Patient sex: F
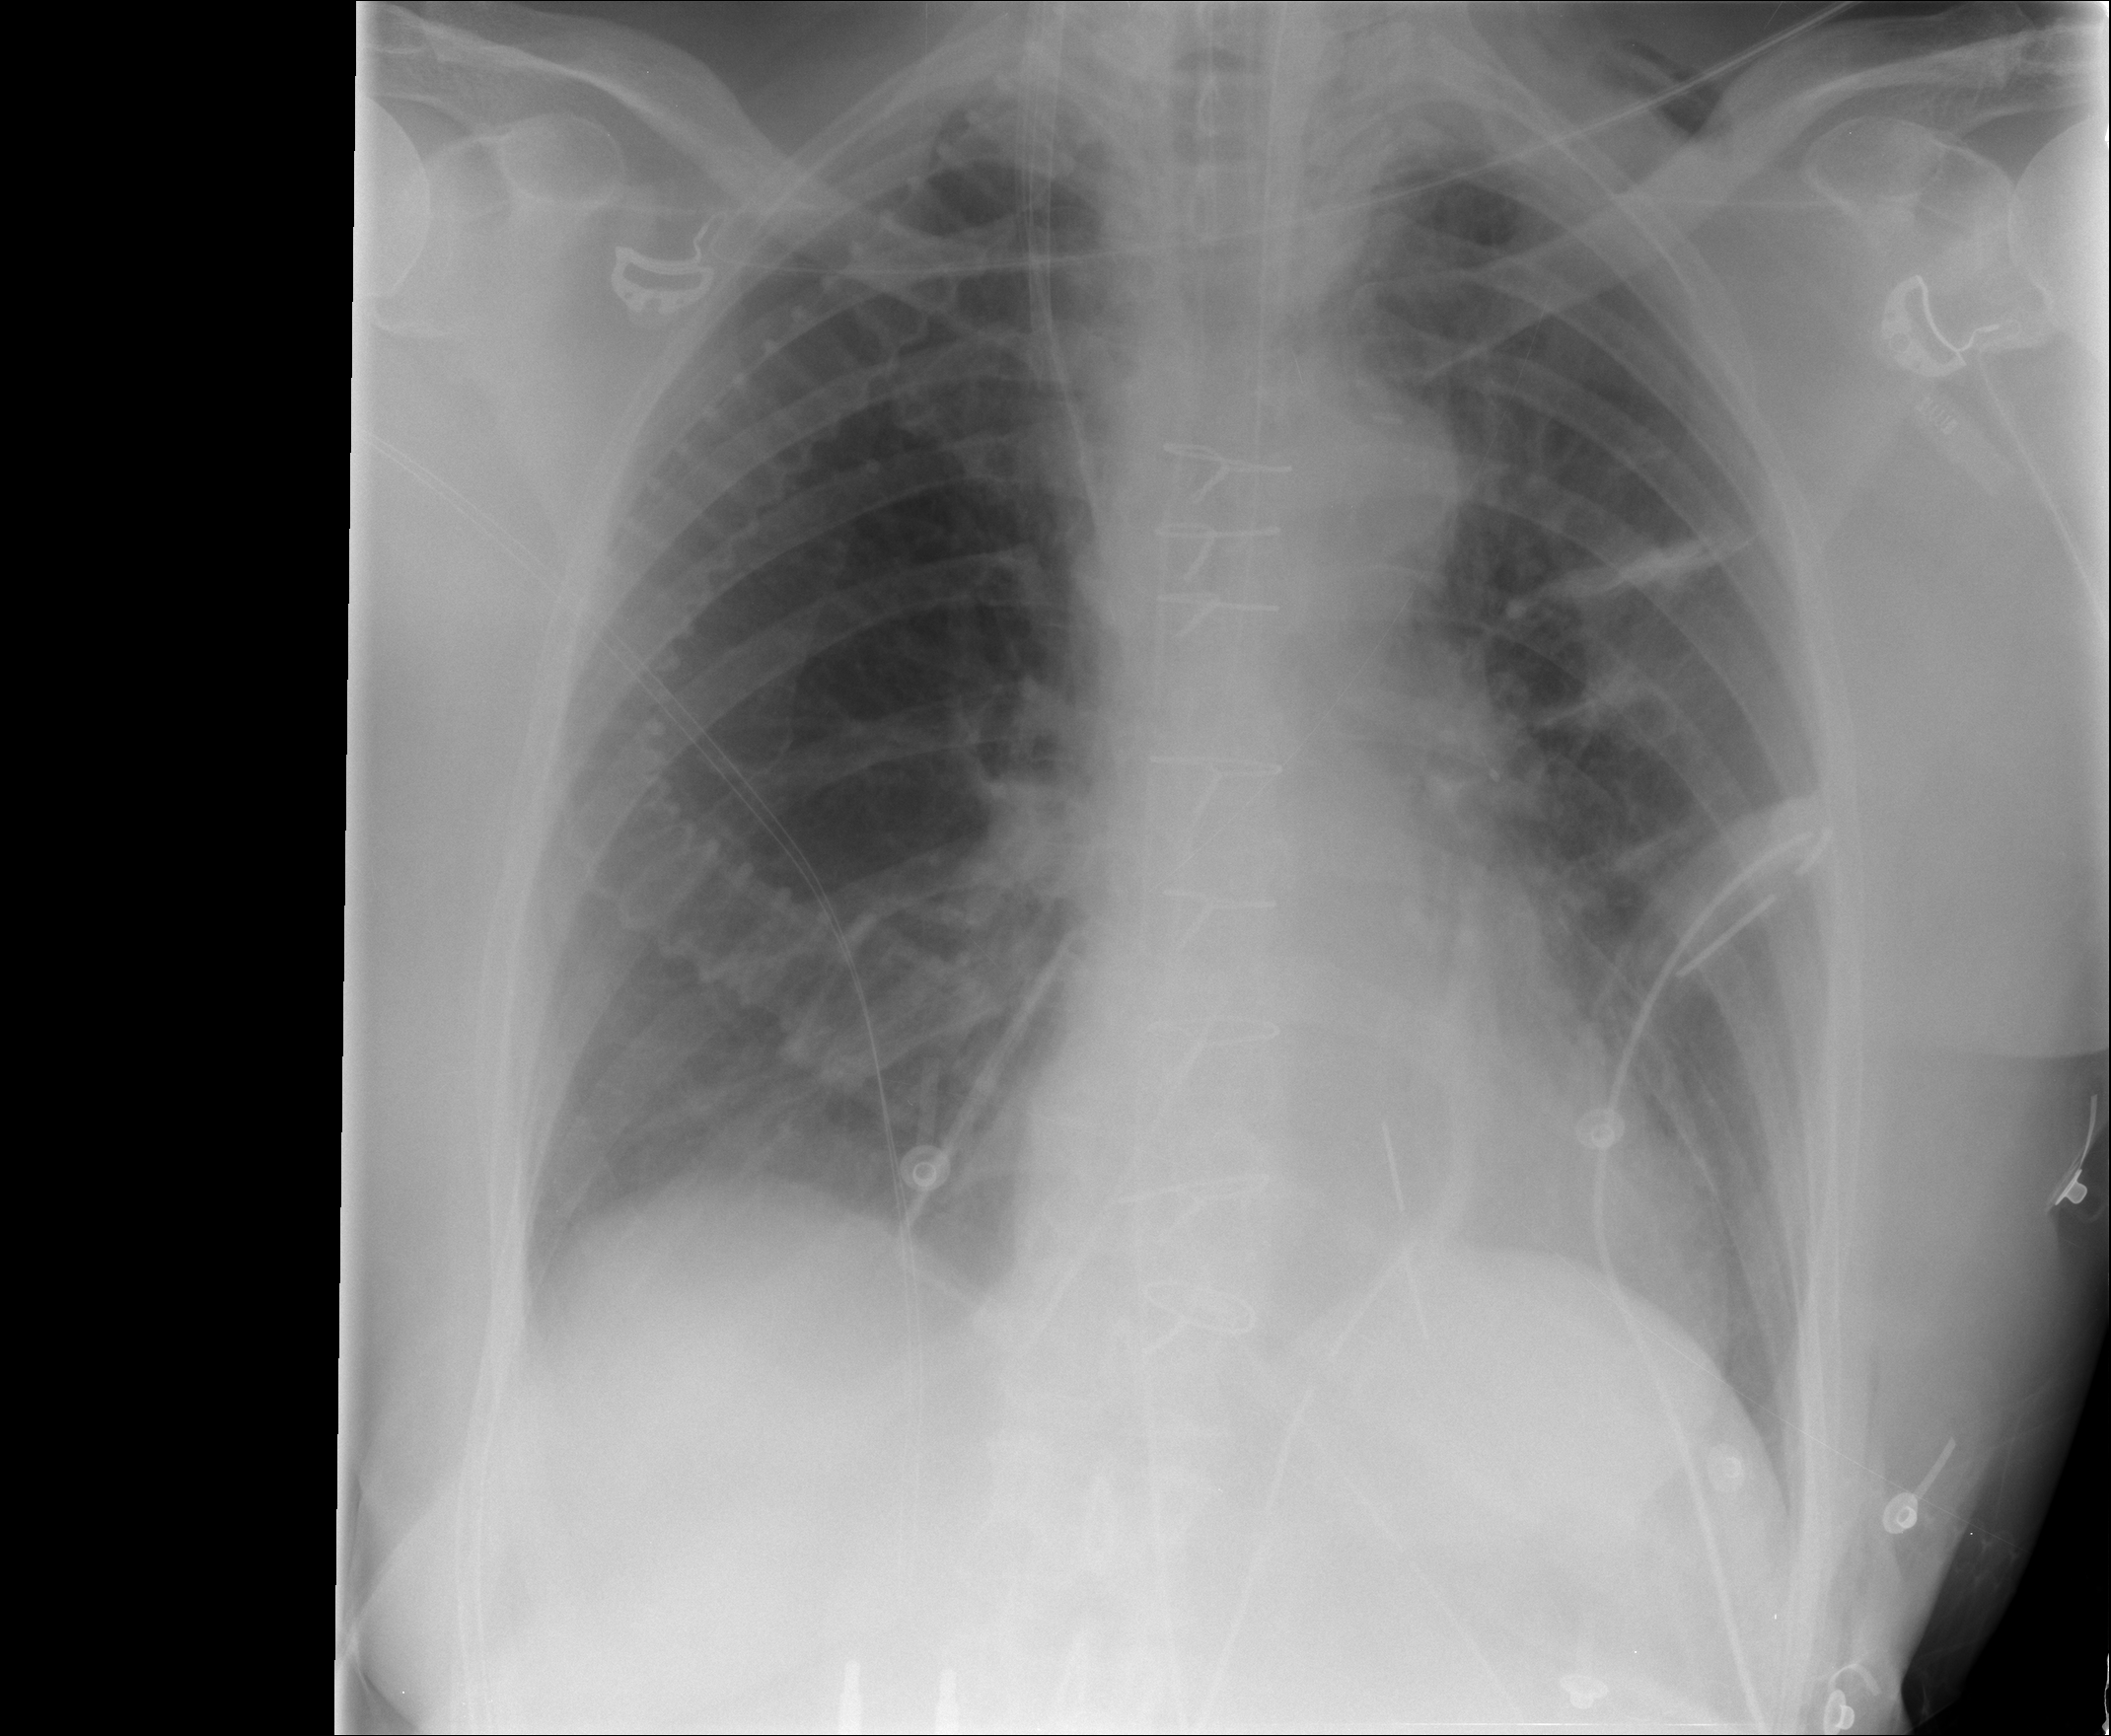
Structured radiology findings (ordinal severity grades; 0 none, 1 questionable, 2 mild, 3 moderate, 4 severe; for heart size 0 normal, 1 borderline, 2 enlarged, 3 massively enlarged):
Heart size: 0
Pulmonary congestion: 0
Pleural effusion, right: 0
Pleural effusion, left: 0
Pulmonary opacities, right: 0
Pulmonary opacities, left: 0
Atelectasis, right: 0
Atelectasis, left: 2